Field crop: tomato
Growth stage: 2
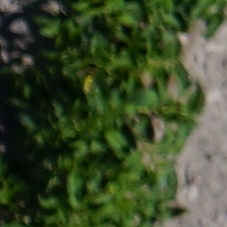
Species: tomato